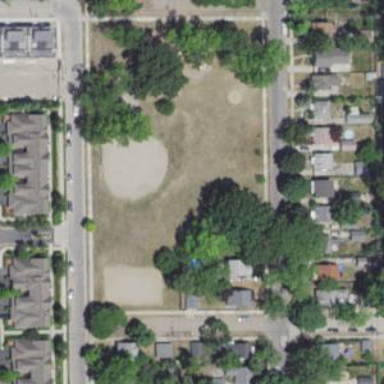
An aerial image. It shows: Baseball pitch for leisure land.